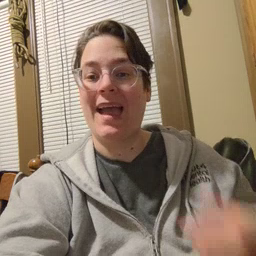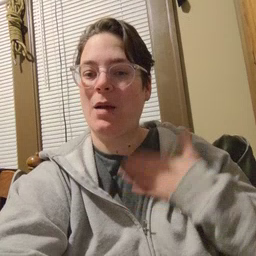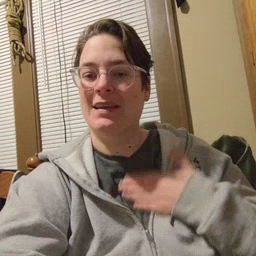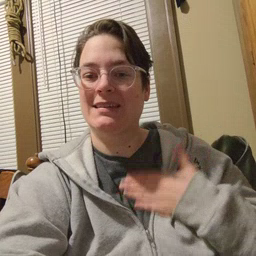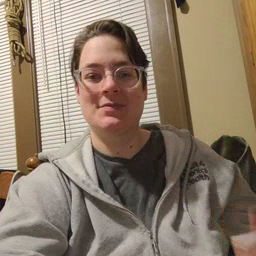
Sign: happy